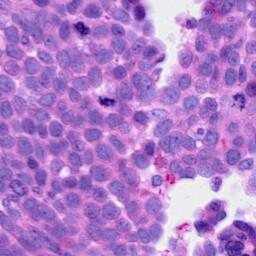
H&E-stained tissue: Ovarian